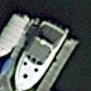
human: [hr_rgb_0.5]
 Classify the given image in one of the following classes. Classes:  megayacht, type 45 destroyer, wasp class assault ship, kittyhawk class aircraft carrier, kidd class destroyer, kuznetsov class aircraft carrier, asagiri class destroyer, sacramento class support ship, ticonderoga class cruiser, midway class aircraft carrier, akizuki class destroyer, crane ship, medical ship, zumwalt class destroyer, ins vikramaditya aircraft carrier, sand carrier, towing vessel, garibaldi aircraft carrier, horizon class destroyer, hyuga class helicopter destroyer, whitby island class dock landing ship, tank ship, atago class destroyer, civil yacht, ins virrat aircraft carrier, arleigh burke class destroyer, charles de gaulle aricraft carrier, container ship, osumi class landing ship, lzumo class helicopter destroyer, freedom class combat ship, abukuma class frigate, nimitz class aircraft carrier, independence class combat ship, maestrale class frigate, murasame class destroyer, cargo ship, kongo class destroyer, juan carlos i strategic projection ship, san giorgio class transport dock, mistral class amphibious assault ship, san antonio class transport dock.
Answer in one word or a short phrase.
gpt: Civil yacht